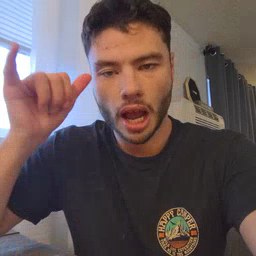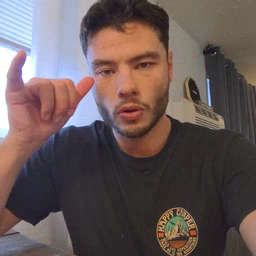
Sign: cow